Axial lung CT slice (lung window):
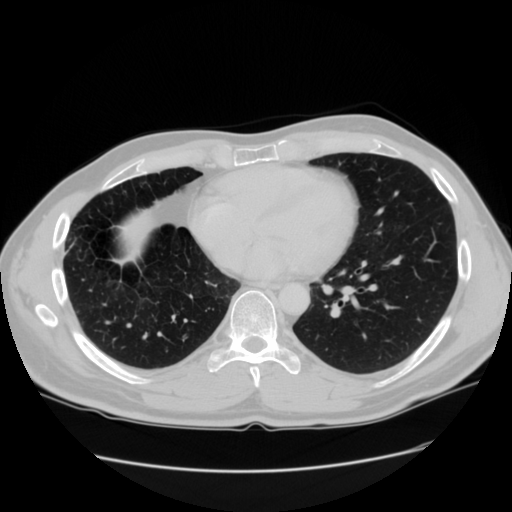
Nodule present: no